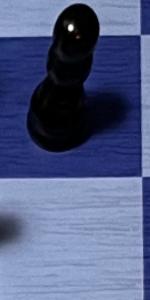
Label: Empty